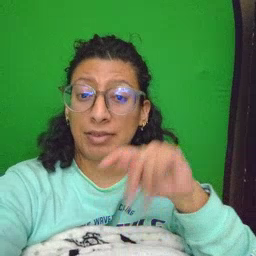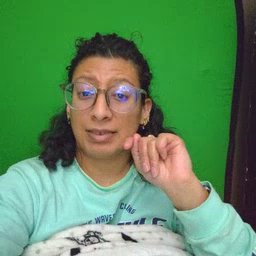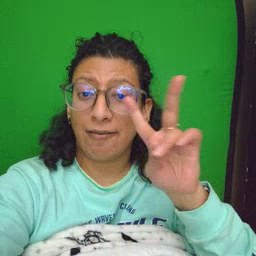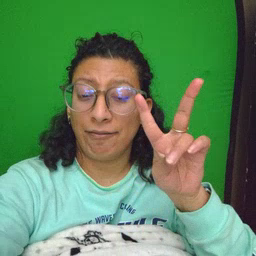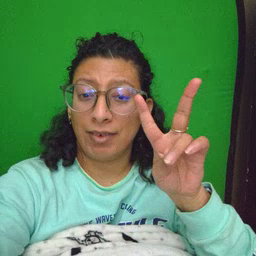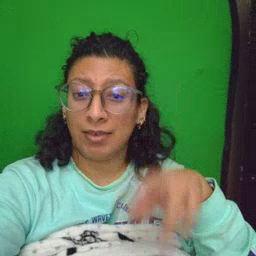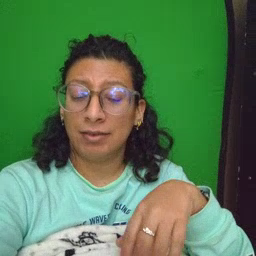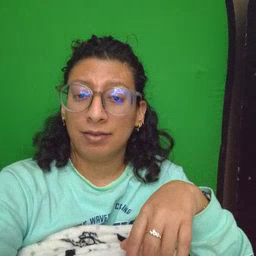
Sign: TV